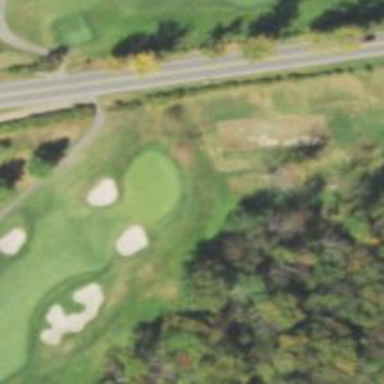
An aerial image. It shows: Golf hole.